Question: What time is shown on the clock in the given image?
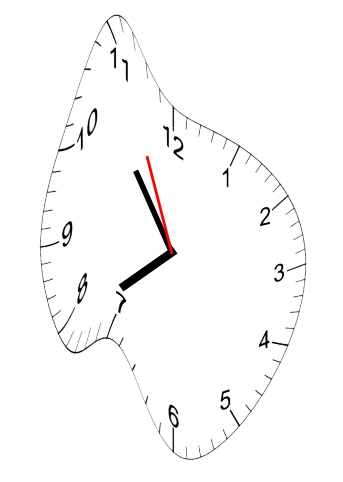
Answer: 07:53:56